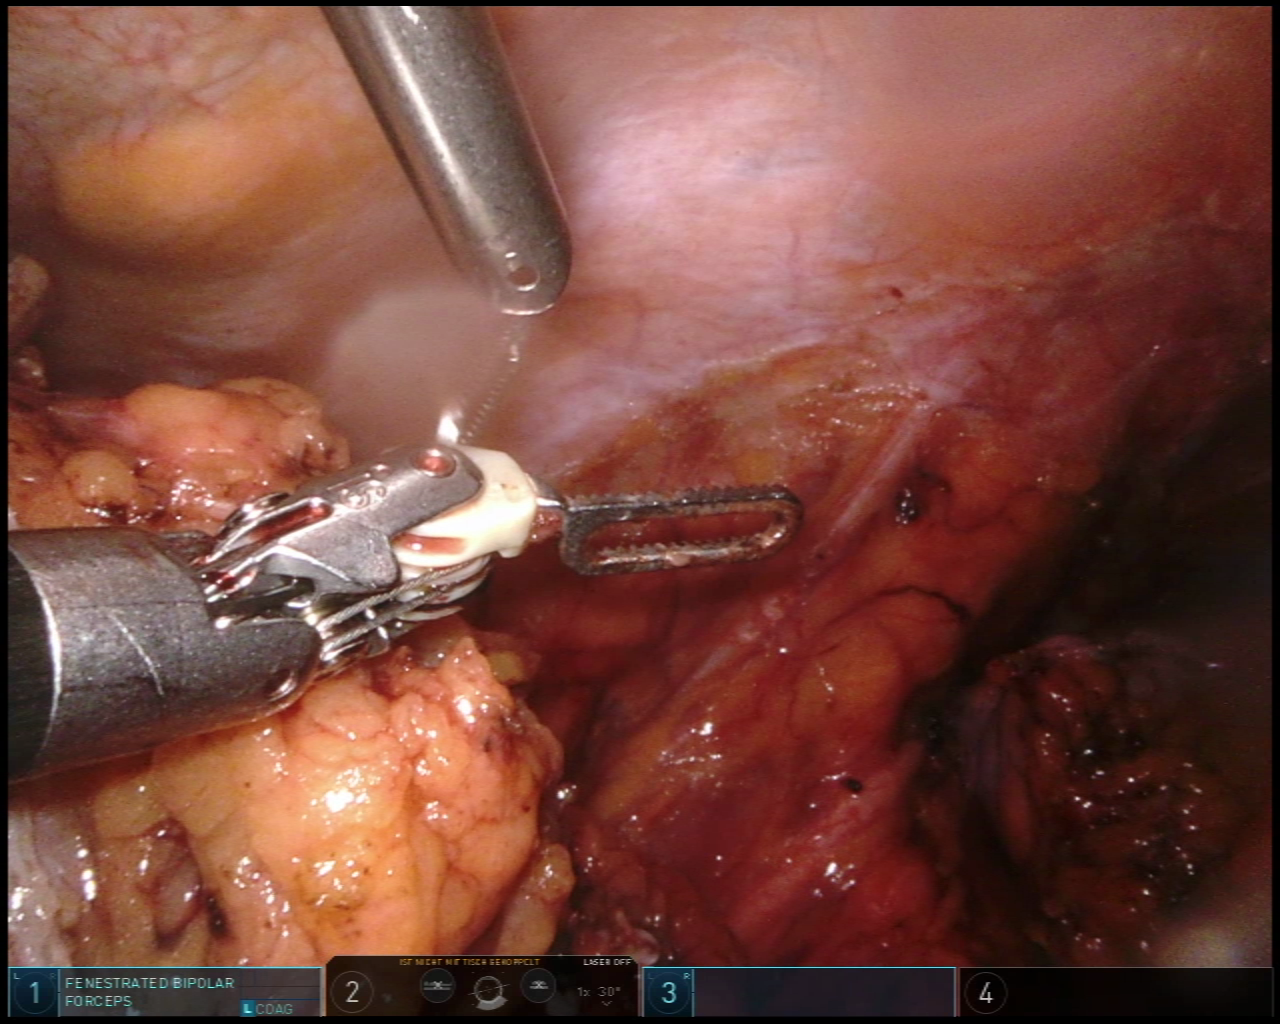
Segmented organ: ureter
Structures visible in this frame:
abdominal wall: yes
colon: no
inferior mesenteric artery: no
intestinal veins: no
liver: no
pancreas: no
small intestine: no
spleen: no
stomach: no
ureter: yes
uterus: no
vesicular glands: no